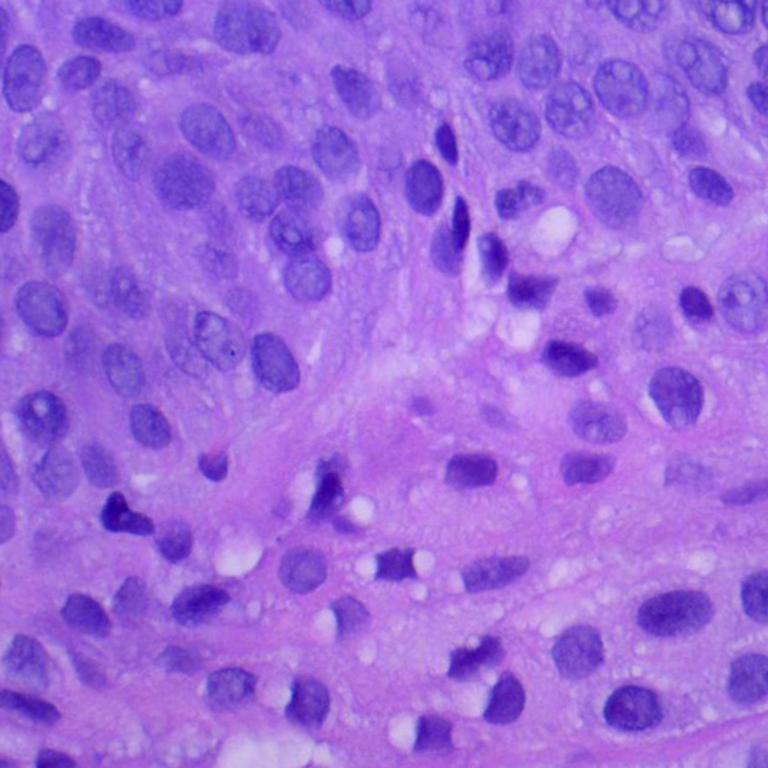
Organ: lung
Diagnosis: squamous carcinomas